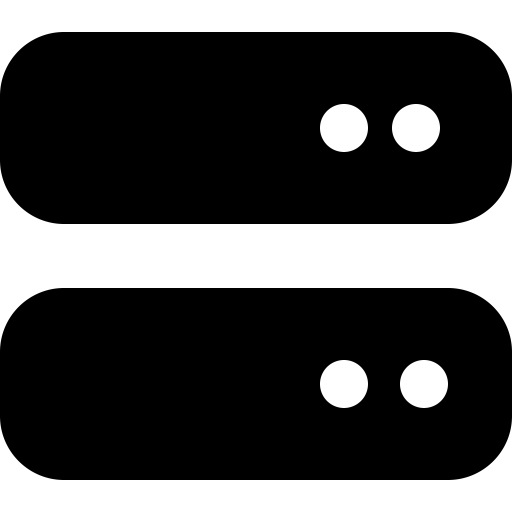
Tags: icon, FontAwesome, fa-icon, solid, server